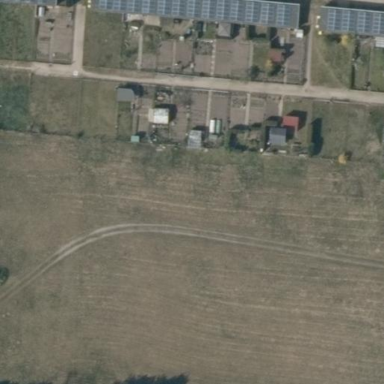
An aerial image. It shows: Area designated for allotments.